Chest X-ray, PA view. Patient: 51 years old, sex F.
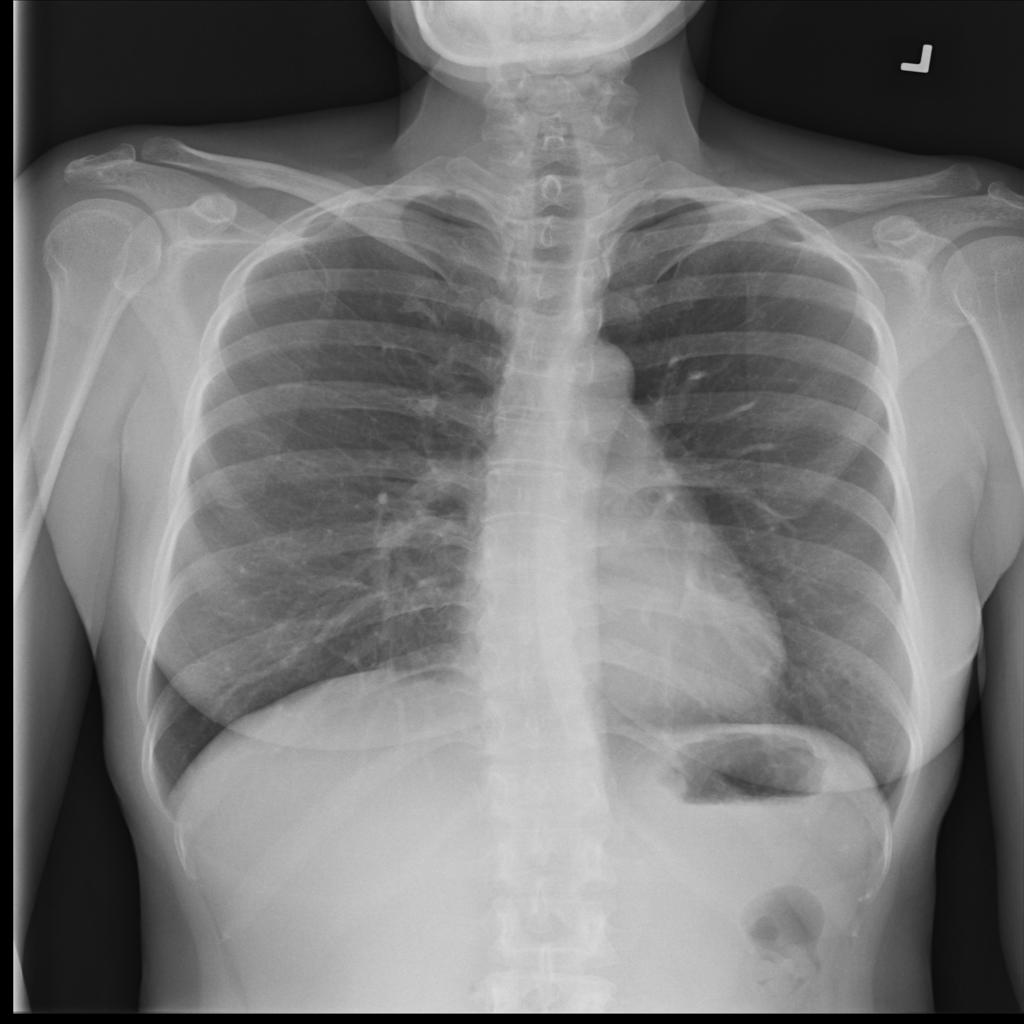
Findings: No Finding